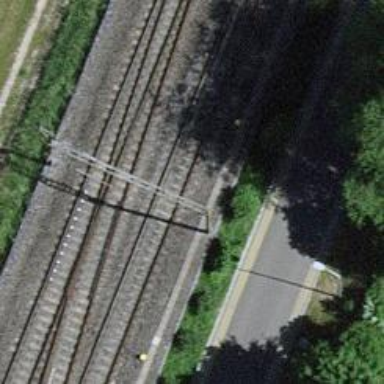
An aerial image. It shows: Railway siding with one electrified track and contact line for powering the train.